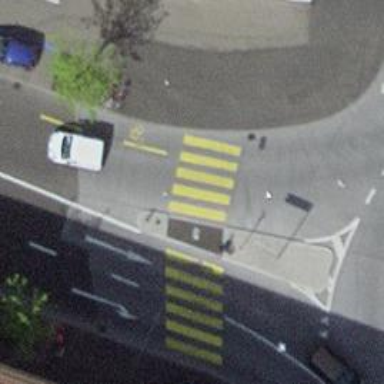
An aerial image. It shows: Primary road with asphalt surface and designated cycle lane.